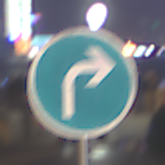
Verkehrszeichen: VorgeschriebeneFahrtrichtungRechts
Umgebung: Outdoor, Urban
Tageszeit: Night
Wetter: PartlyCloudy
Licht: Natural
Jahreszeit: NotSpecified
Kontrast: HighContrast